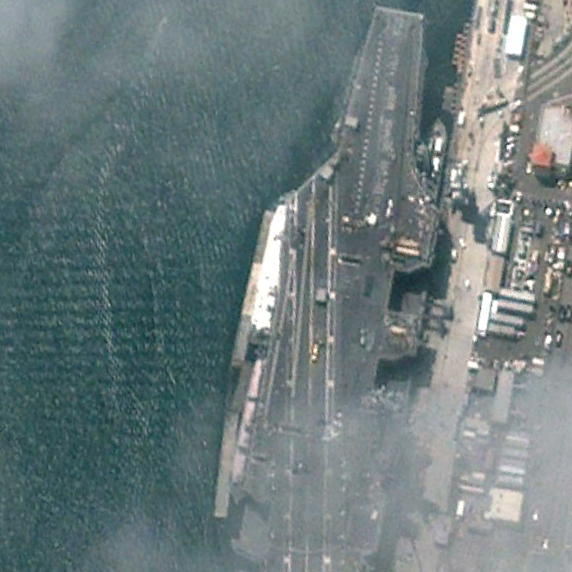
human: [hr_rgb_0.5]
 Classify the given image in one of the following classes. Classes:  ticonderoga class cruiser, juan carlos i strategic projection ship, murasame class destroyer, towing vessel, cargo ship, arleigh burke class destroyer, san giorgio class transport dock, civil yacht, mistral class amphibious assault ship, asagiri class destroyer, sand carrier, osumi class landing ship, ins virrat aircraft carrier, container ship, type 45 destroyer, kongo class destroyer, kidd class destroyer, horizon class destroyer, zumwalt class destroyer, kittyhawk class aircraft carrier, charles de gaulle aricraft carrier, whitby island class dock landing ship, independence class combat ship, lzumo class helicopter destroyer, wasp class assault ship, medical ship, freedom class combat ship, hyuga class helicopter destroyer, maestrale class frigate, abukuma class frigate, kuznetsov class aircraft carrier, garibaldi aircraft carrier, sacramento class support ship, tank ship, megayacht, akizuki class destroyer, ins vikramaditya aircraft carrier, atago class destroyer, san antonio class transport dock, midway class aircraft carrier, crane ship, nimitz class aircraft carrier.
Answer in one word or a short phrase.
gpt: Nimitz class aircraft carrier